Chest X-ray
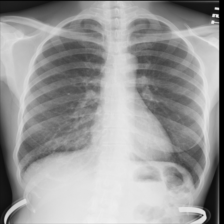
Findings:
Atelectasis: negative
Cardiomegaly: negative
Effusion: negative
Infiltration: negative
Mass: negative
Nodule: negative
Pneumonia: negative
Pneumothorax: negative
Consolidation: negative
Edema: negative
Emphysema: negative
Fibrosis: negative
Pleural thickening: negative
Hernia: negative